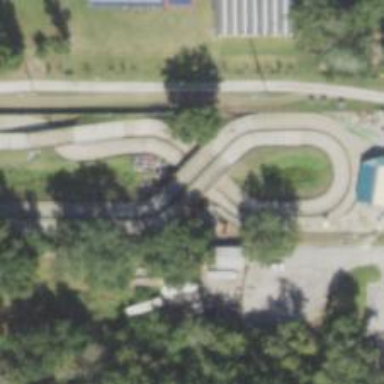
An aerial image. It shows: Karting raceway bridge.